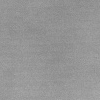
Atmospheric dust classification: dusty